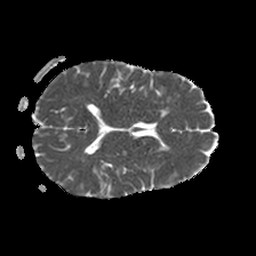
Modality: ADC
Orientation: axial
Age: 61
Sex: female
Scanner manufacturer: philips
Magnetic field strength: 1.5 T
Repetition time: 3.393 s
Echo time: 0.06922 s